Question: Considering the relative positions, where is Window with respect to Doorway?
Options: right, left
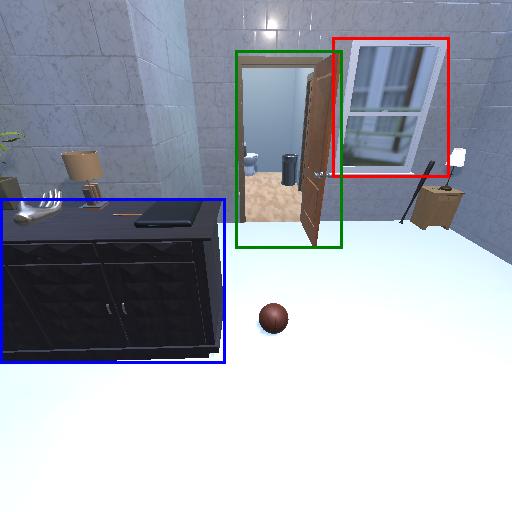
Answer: right